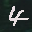
Label: 4